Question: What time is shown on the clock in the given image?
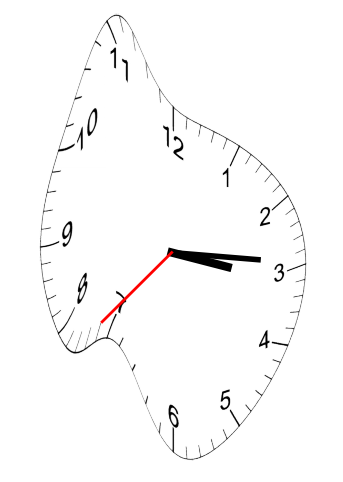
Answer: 03:14:37